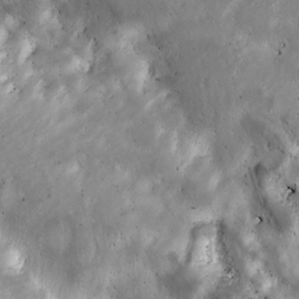
Label: non_frost